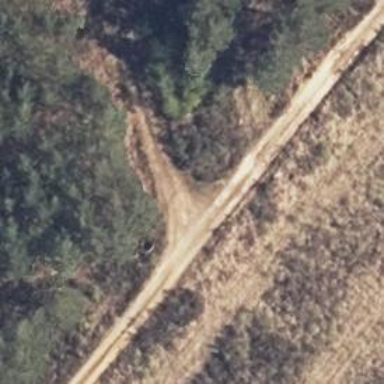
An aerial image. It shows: Hunting stand.